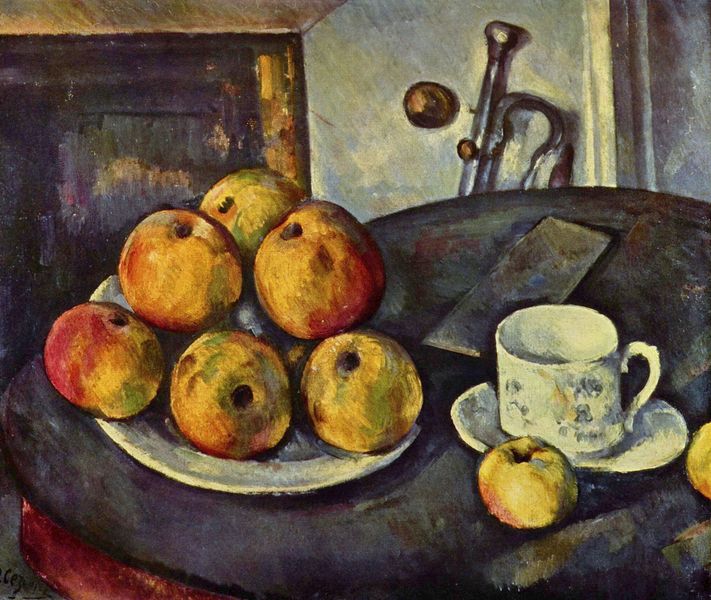
Titel: Stilleben mit Äpfel und Tasse
Künstler: Paul Cézanne
Standort: New York (New York)
Institution: (Privatsammlung)
Schlagwörter: blau, gemälde, weiß, cezanne, gelb, grün, impressionismus, ocker, braun, grau, hell, licht, raum, stuhl, tisch, tür, obst, rot, expressionismus, muster, regal, wand, schale, teller, instrument, möbel, signatur, tischdecke, öl, musik, kamin, kreis, rund, früchte, henkel, stilleben, stillleben, apfel, äpfel, schrift, kommode, papier, schrank, backen, farben, flächen, lila, schattierung, violett, kissen, tafel, kaffee, glanz, musikinstrument, angelehnt, tasse, stimmung, stube, tee, nagel, leuchten, kante, klinge, serviette, truhe, zettel, porzellan, anschnitt, rechteck, geschirr, untertasse, schwert, konturen, leinwand, degen, türstock, sillleben, mahlzeit, knauf, küche, tase, brief, paul cezanne, dolch, warme farben, sieben, kaffe, pyramide, acht, natura morta, unterteller, trompete, snack, angeschnitten, schalde, vesper, bildausschnitt, untertelle, cesanne, blasinstrument, czezanne, ventil, keilrahmen, mundstück, taqsse, diele stube, realismo, alienation